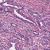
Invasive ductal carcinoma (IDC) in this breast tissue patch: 1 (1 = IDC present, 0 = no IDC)